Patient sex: F
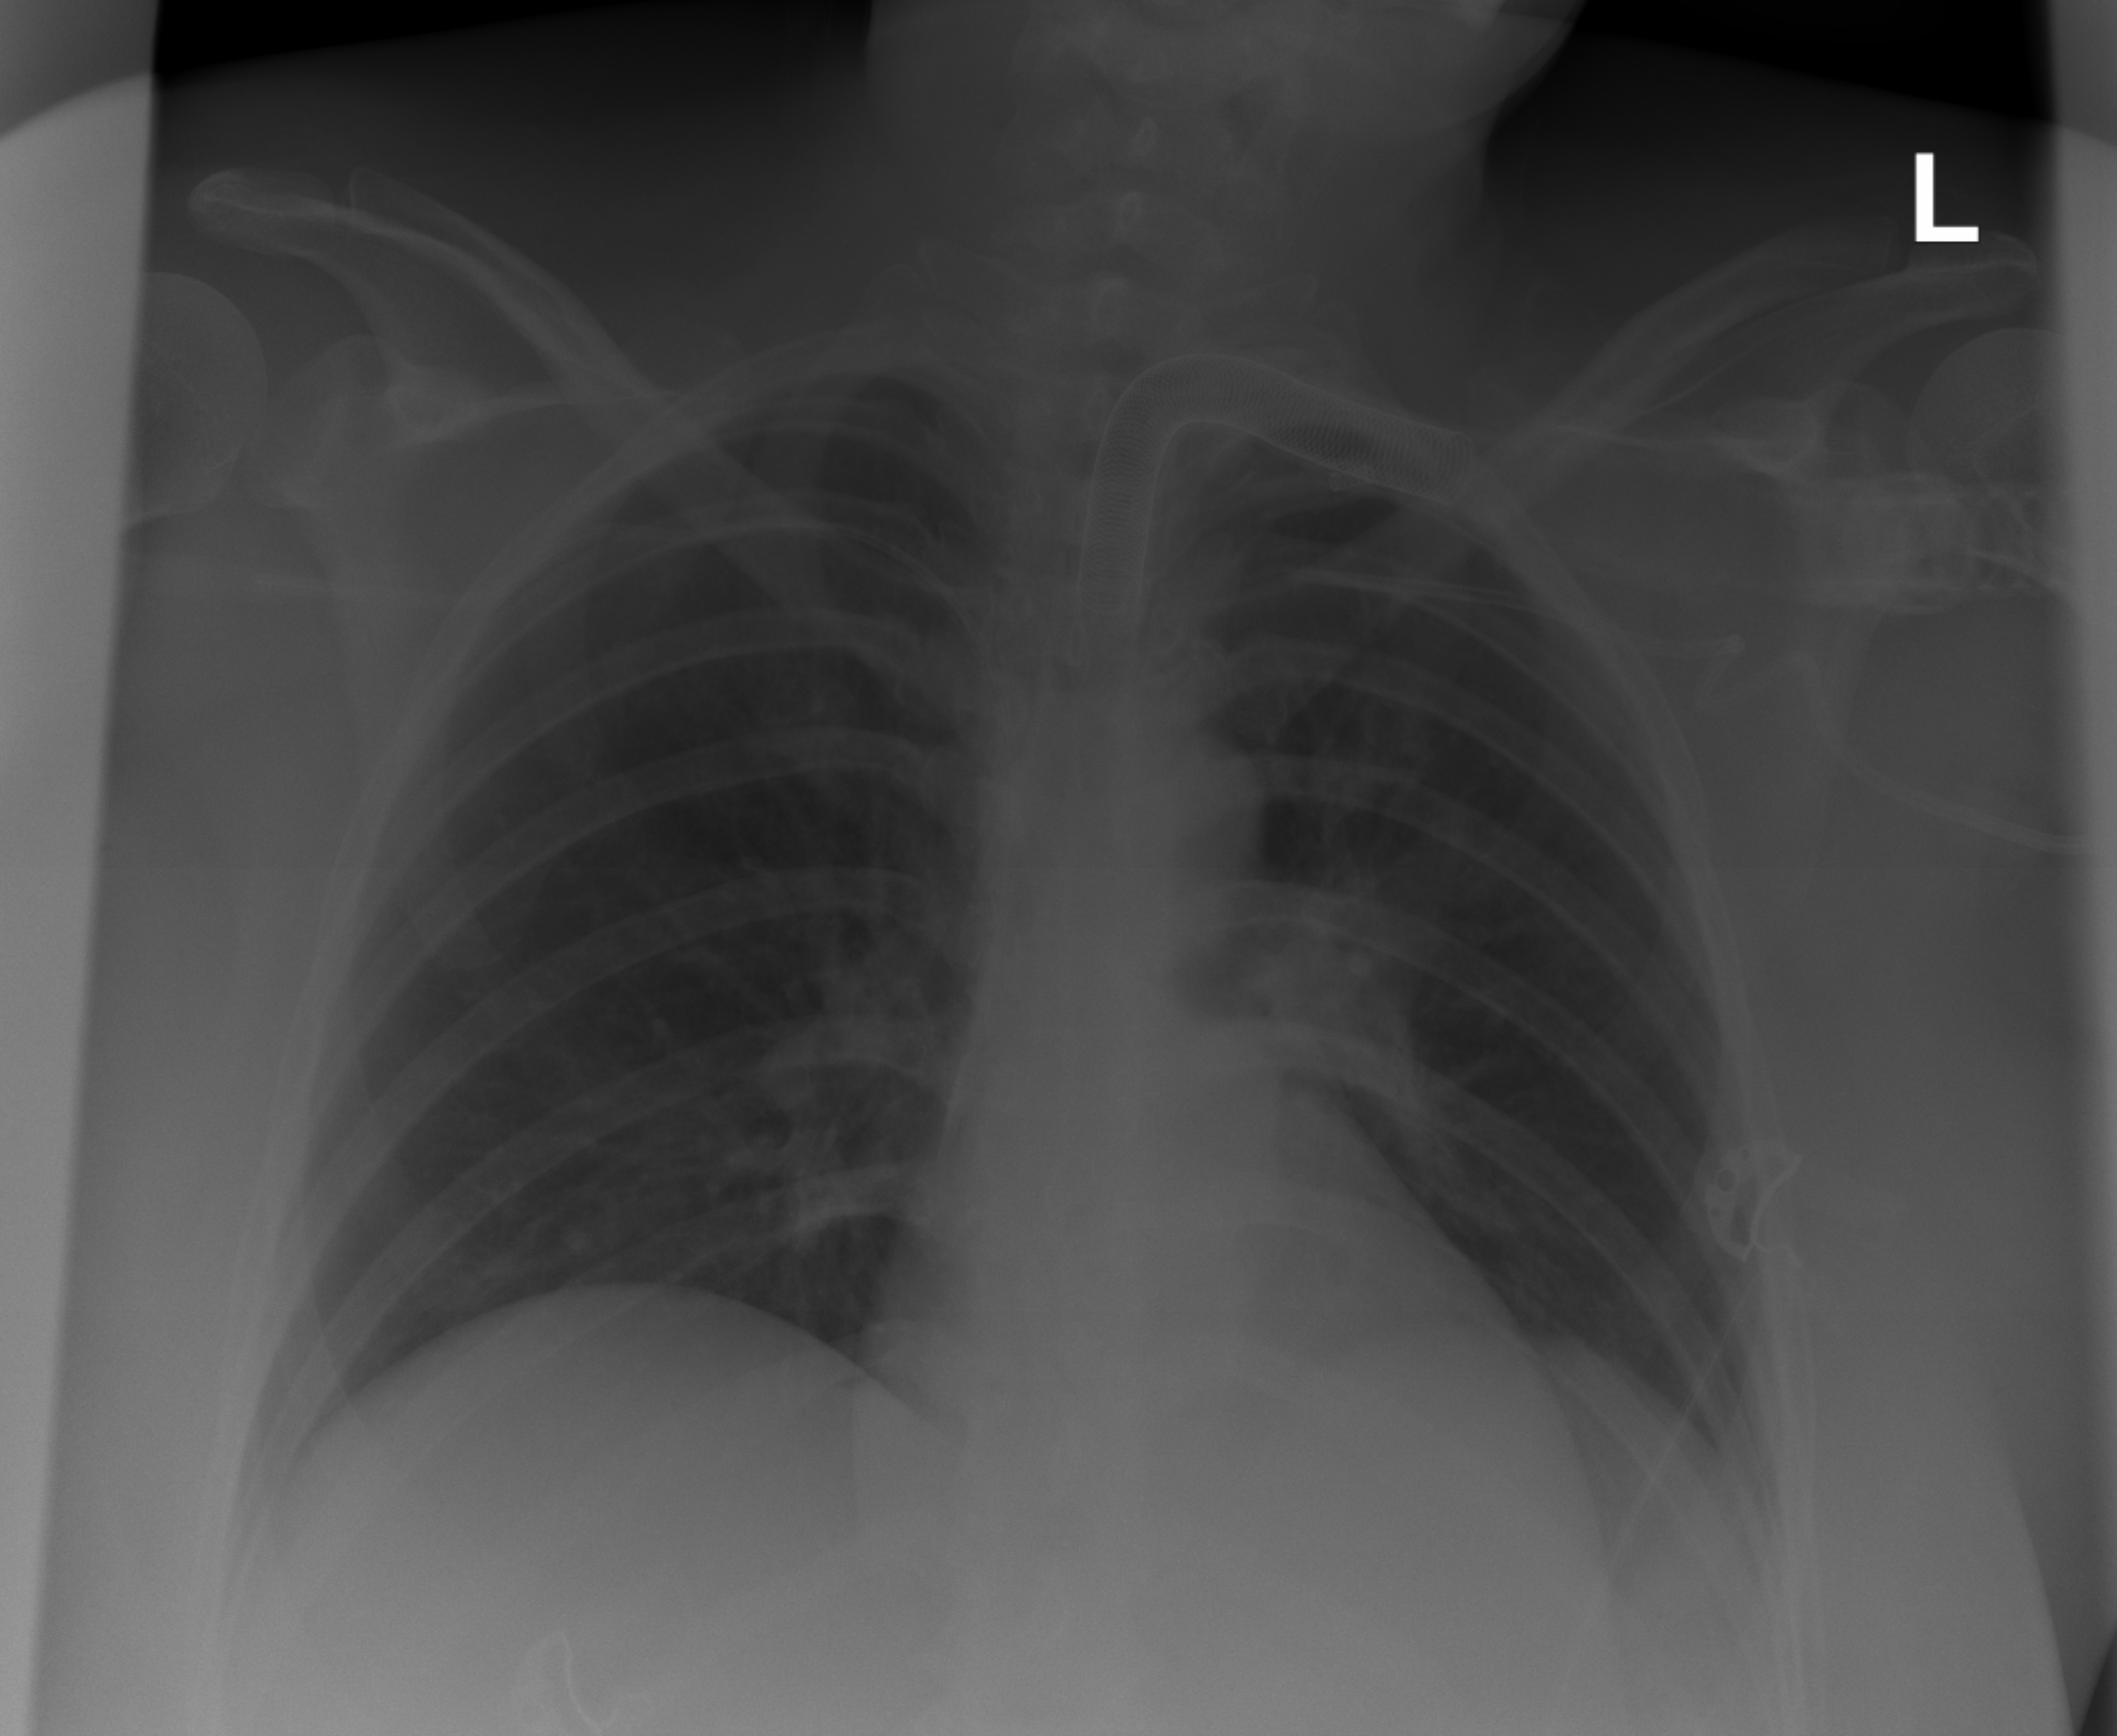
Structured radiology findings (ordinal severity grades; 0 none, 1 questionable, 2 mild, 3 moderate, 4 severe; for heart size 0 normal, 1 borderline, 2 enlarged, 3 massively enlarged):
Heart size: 0
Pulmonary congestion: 0
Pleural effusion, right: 0
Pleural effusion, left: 2
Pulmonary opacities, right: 0
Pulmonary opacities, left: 0
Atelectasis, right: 0
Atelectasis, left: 0